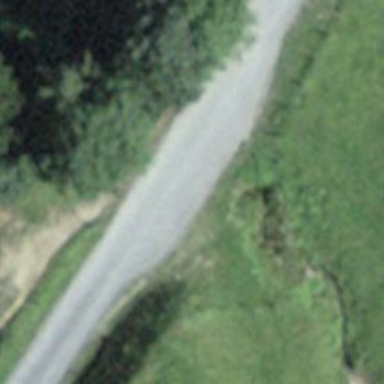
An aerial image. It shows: Passing place on the road.